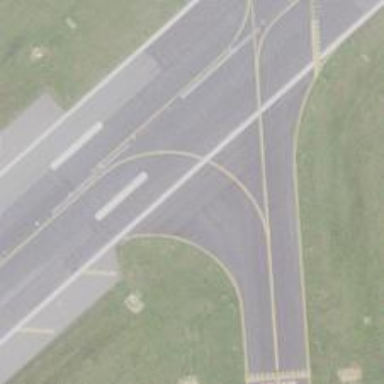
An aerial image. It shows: Image of taxiway at airport.